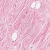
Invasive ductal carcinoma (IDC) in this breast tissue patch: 0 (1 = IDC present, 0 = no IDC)